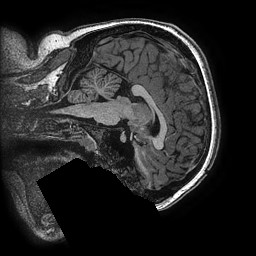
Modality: T1w
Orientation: sagittal
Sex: female
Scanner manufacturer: ge
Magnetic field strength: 3 T
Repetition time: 0.0077 s
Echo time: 0.003436 s